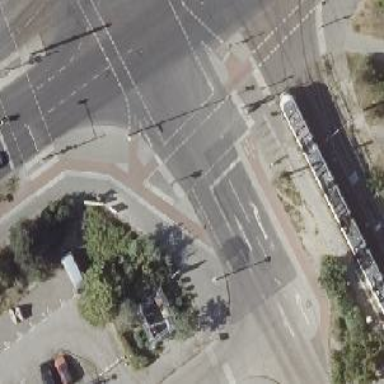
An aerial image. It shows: Crossing with traffic signals.